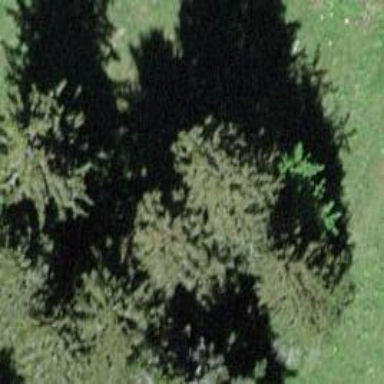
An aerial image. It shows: Needle-leaved tree in its natural environment.